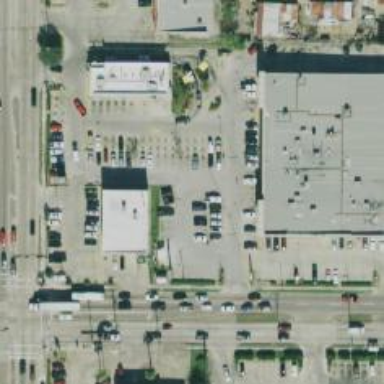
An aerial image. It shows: Parking space.